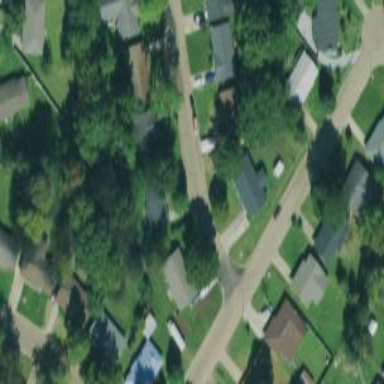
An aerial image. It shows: Residential road.